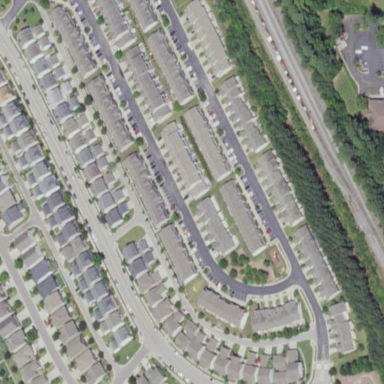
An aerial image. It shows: Residential neighbourhood.